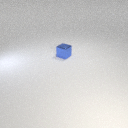
small blue metal cube